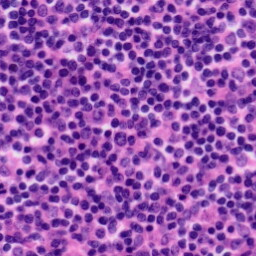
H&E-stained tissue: Tonsil